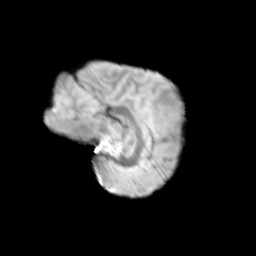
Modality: T2w
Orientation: sagittal
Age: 11
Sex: female
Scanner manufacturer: siemens
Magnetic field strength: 3 T
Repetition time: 3.8 s
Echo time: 0.07 s